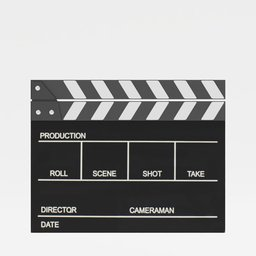
Label: tools